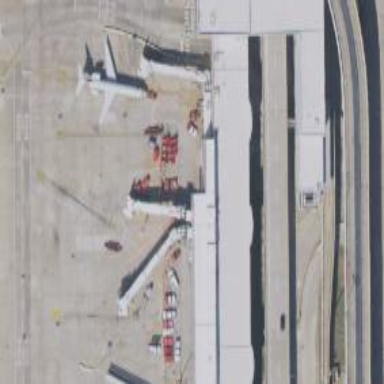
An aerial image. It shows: Airport gate.